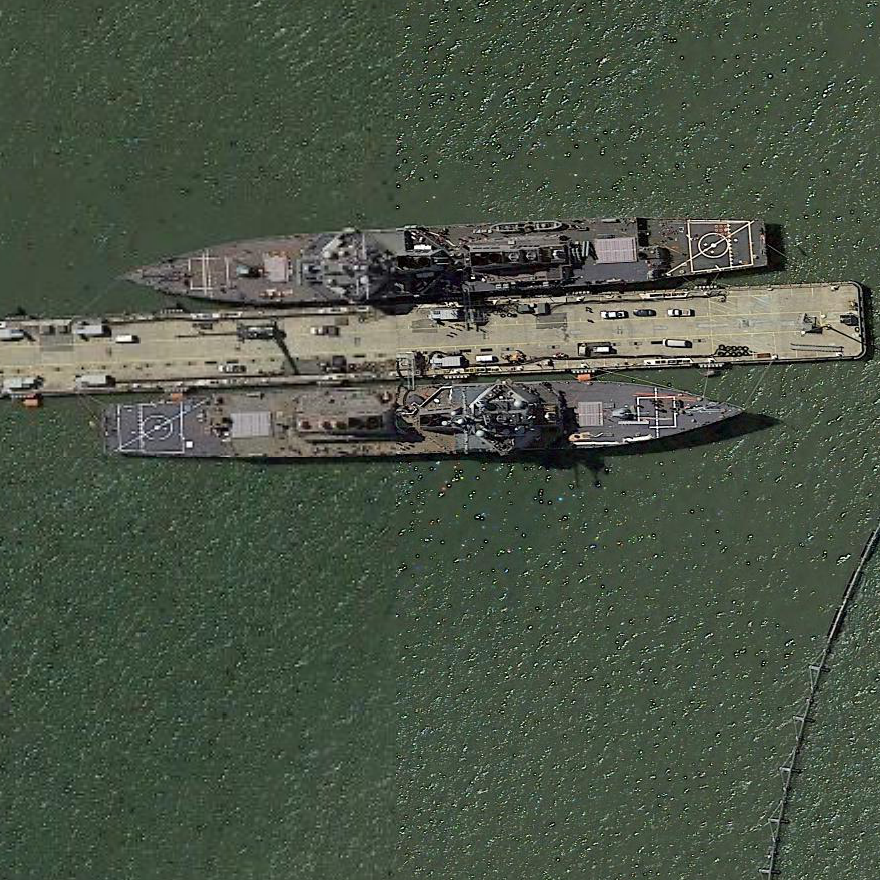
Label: destroyer